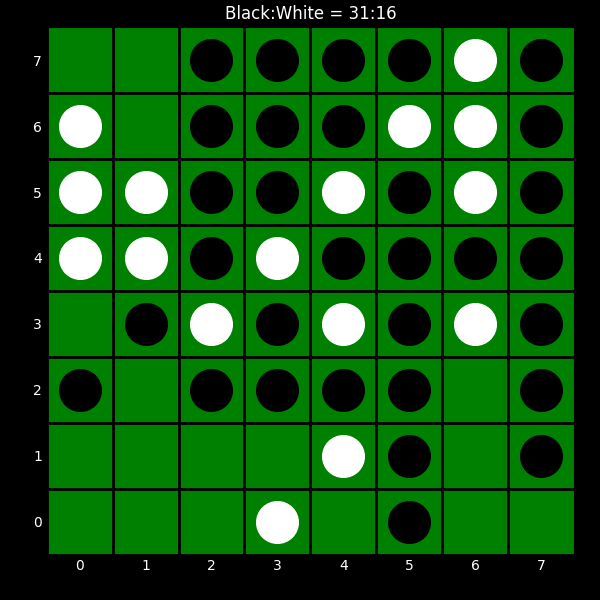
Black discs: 31
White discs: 16